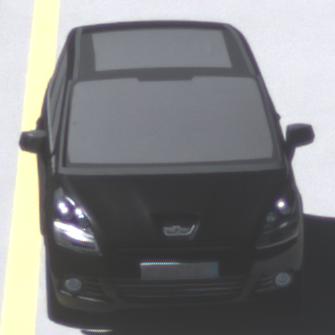
Make: Peugeot
Model: 5008 120 VTi
Detailed model: 5008 (I) Van
Model produced from: 2009/10
Model produced until: 2011/07
Doors: 5
Color: black
Road condition: dry road
Daytime: midday
Contrast: high contrast